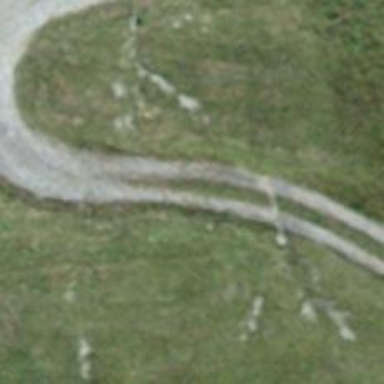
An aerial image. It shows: Gravel track with grade 3 tracktype.